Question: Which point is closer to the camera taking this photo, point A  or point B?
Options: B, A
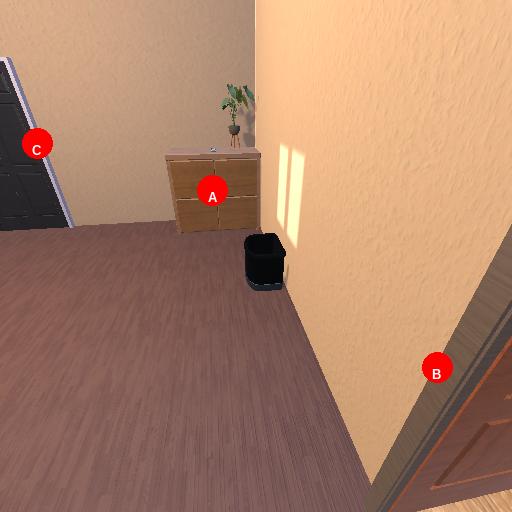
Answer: B